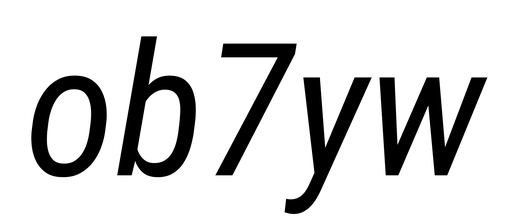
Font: Roboto-Italic_Condensed_Italic